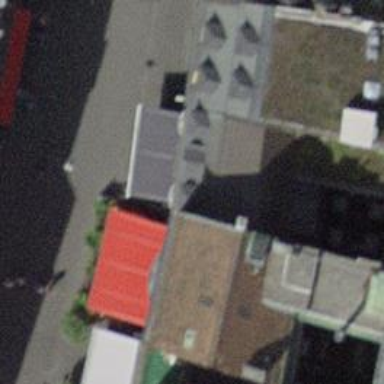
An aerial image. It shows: Clothing store.